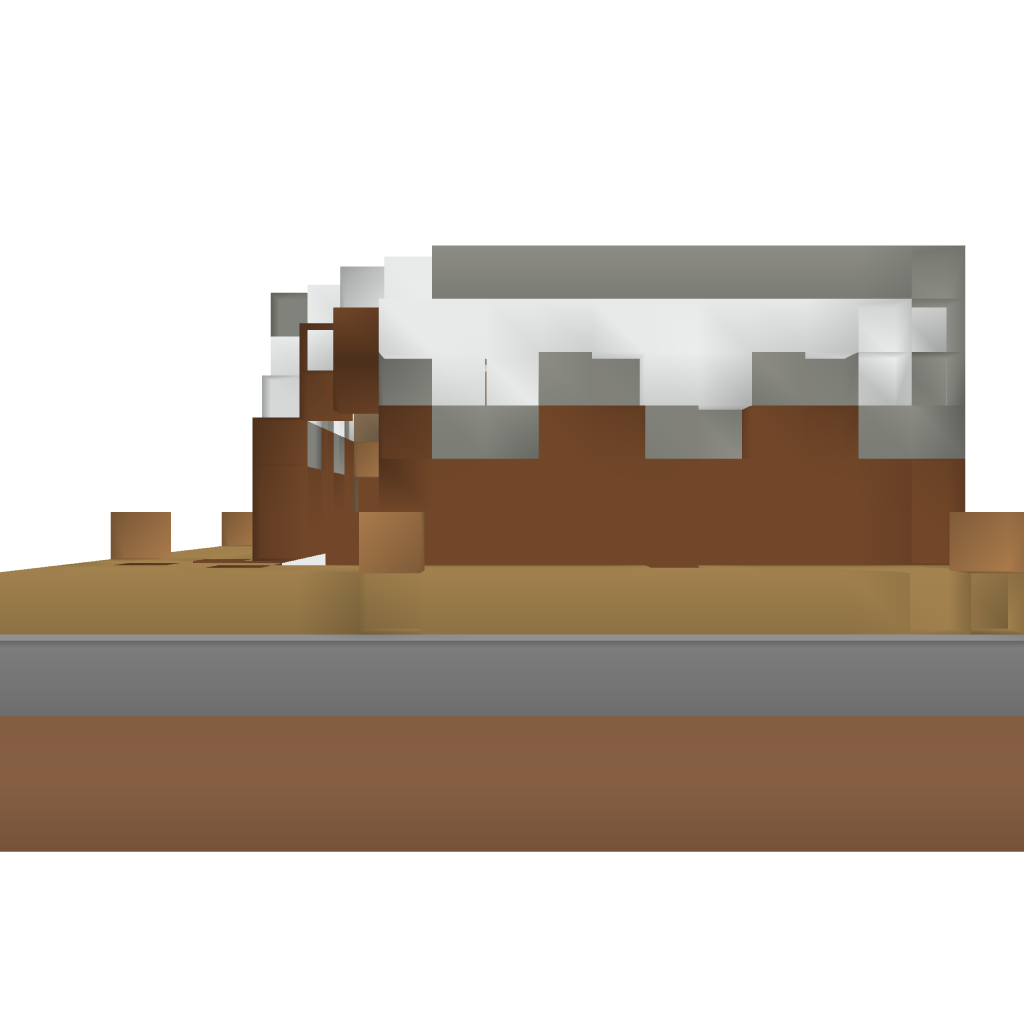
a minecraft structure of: Cake Shop